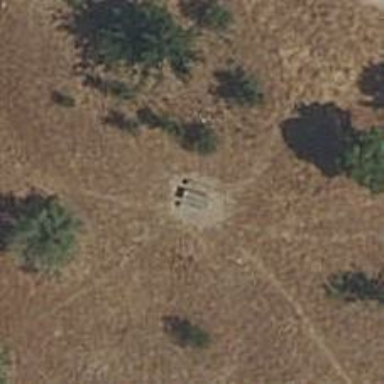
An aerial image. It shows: Picnic table located in leisure land area.